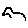
Label: bird